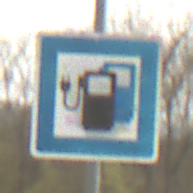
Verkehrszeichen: LadestationFuerElektrofahrzeuge
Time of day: MorningAfternoon
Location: Outdoor (Suburban)
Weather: Overcast
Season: NotSpecified
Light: Natural